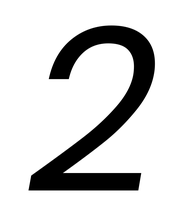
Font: Poppins-Italic